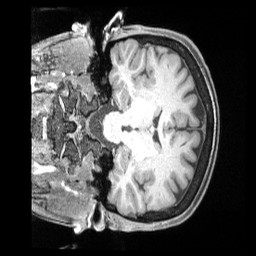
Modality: T1w
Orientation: coronal
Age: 36
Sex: female
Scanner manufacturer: siemens
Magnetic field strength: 3 T
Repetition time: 2 s
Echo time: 0.00211 s